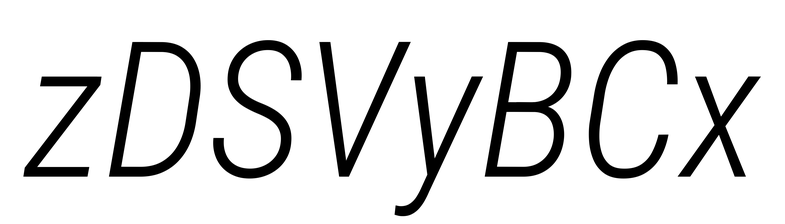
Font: Roboto-Italic_Condensed_Light_Italic